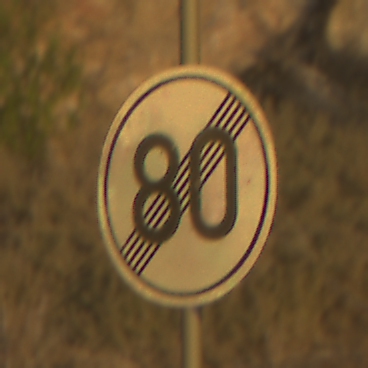
Verkehrszeichen: EndeGeschwindigkeit80
Umgebung: Outdoor, Nature
Tageszeit: SunriseSunset
Wetter: PartlyCloudy
Licht: Natural
Jahreszeit: NotSpecified
Kontrast: MediumContrast